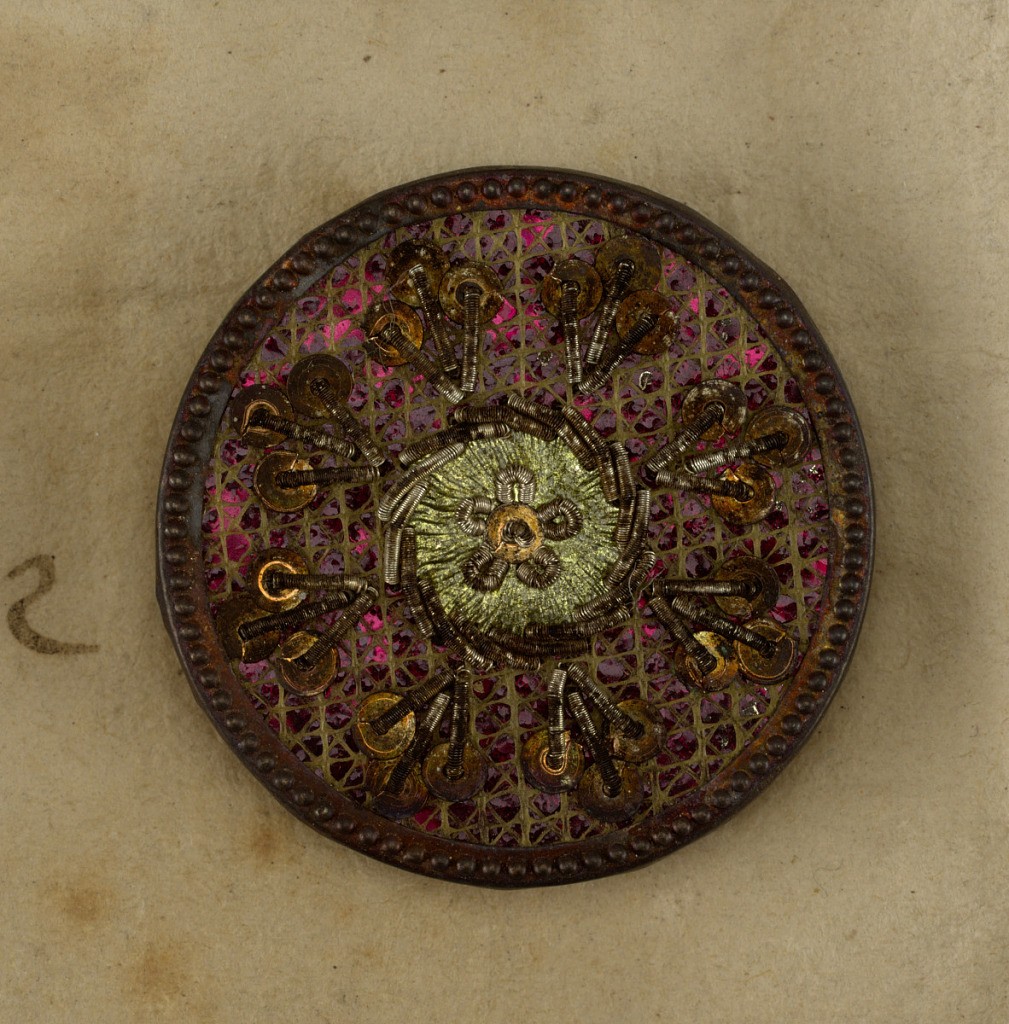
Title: Button
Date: late 18th century
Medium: Paper, metal foil, thread, paillettes
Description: Folding envelope of paper with tie closure; used as a case for ten circular buttons.

On card 14